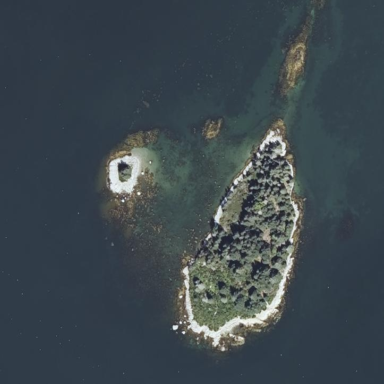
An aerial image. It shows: Island with natural coastline.